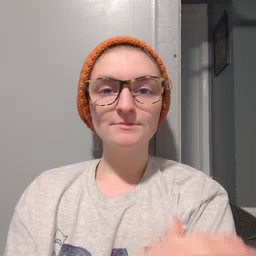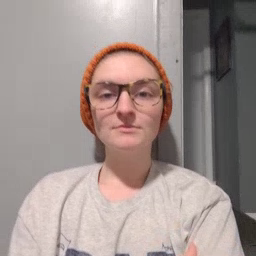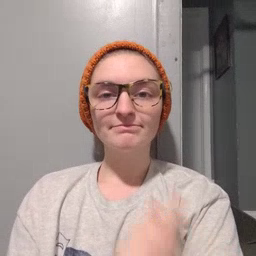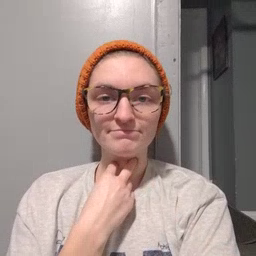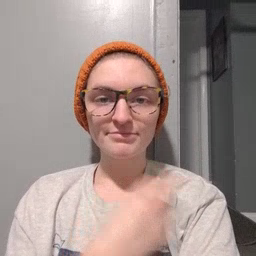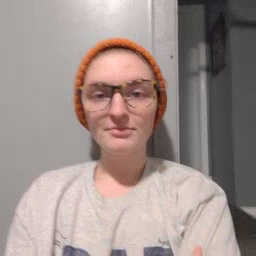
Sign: stuck